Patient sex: F
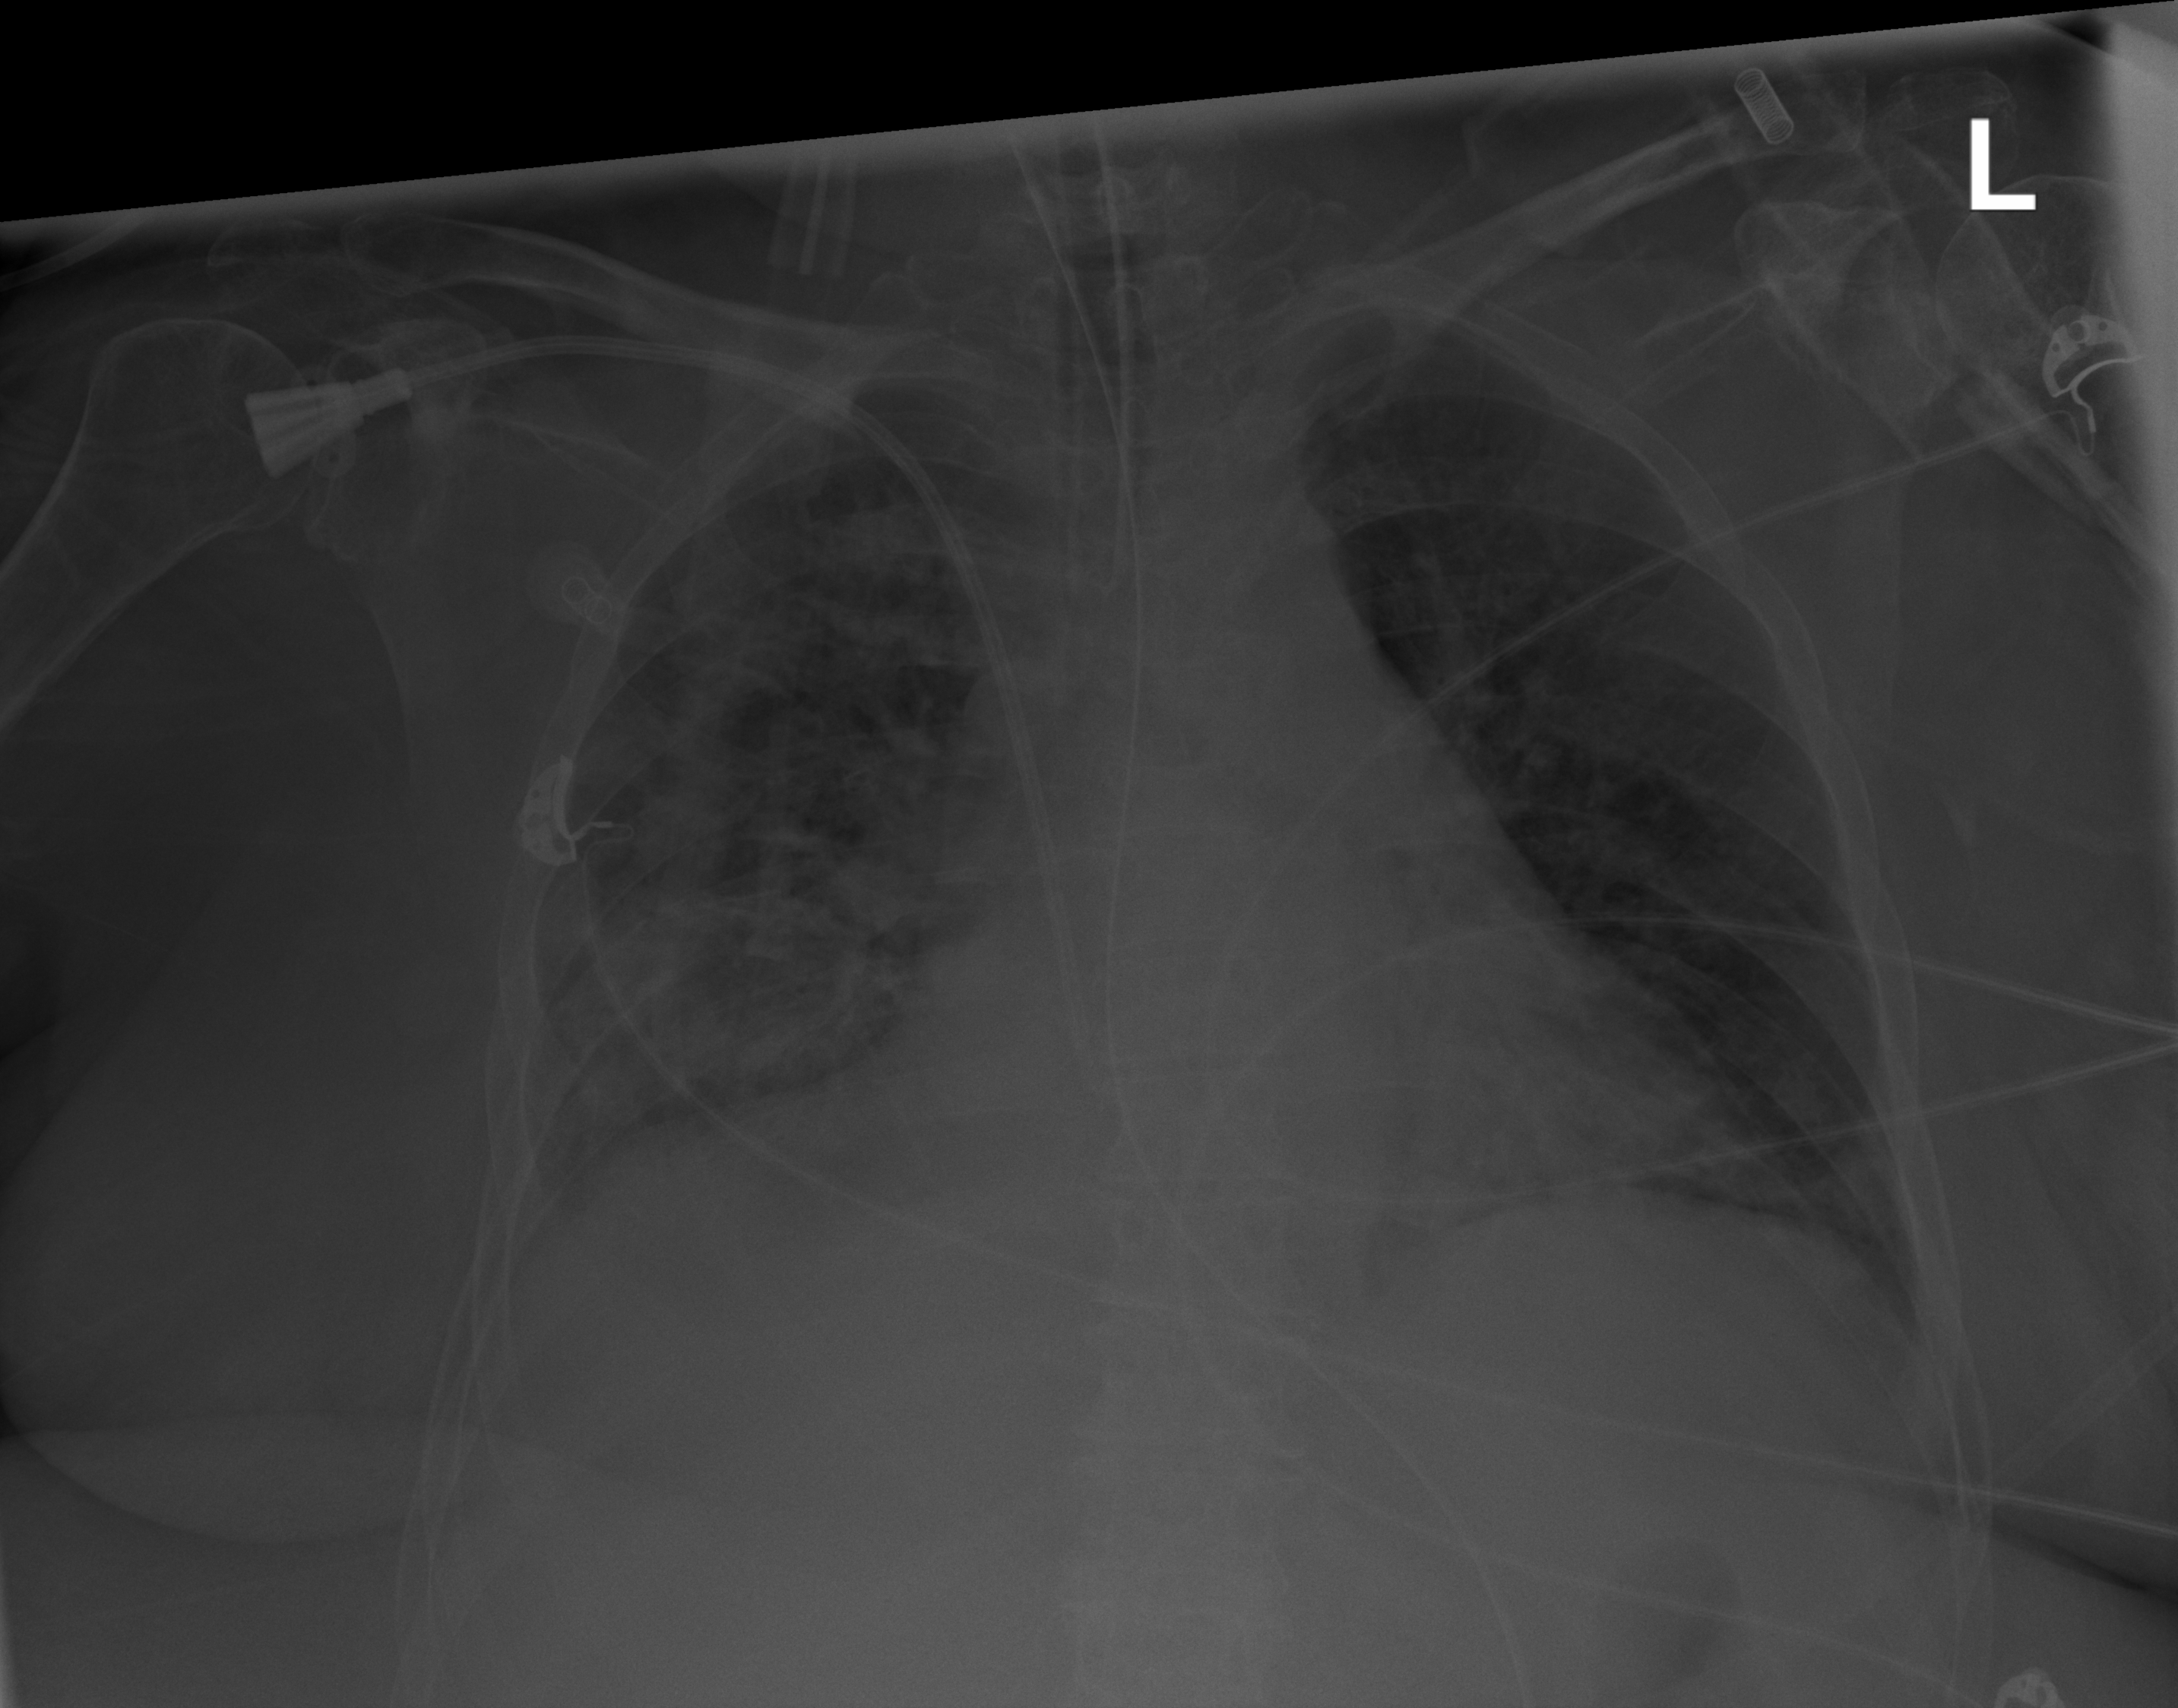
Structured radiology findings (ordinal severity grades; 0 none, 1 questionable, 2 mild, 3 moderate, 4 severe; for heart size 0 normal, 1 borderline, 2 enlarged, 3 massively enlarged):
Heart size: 2
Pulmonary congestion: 2
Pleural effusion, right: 2
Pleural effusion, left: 1
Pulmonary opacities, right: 3
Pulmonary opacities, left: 2
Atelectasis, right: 2
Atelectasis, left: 2